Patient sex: M
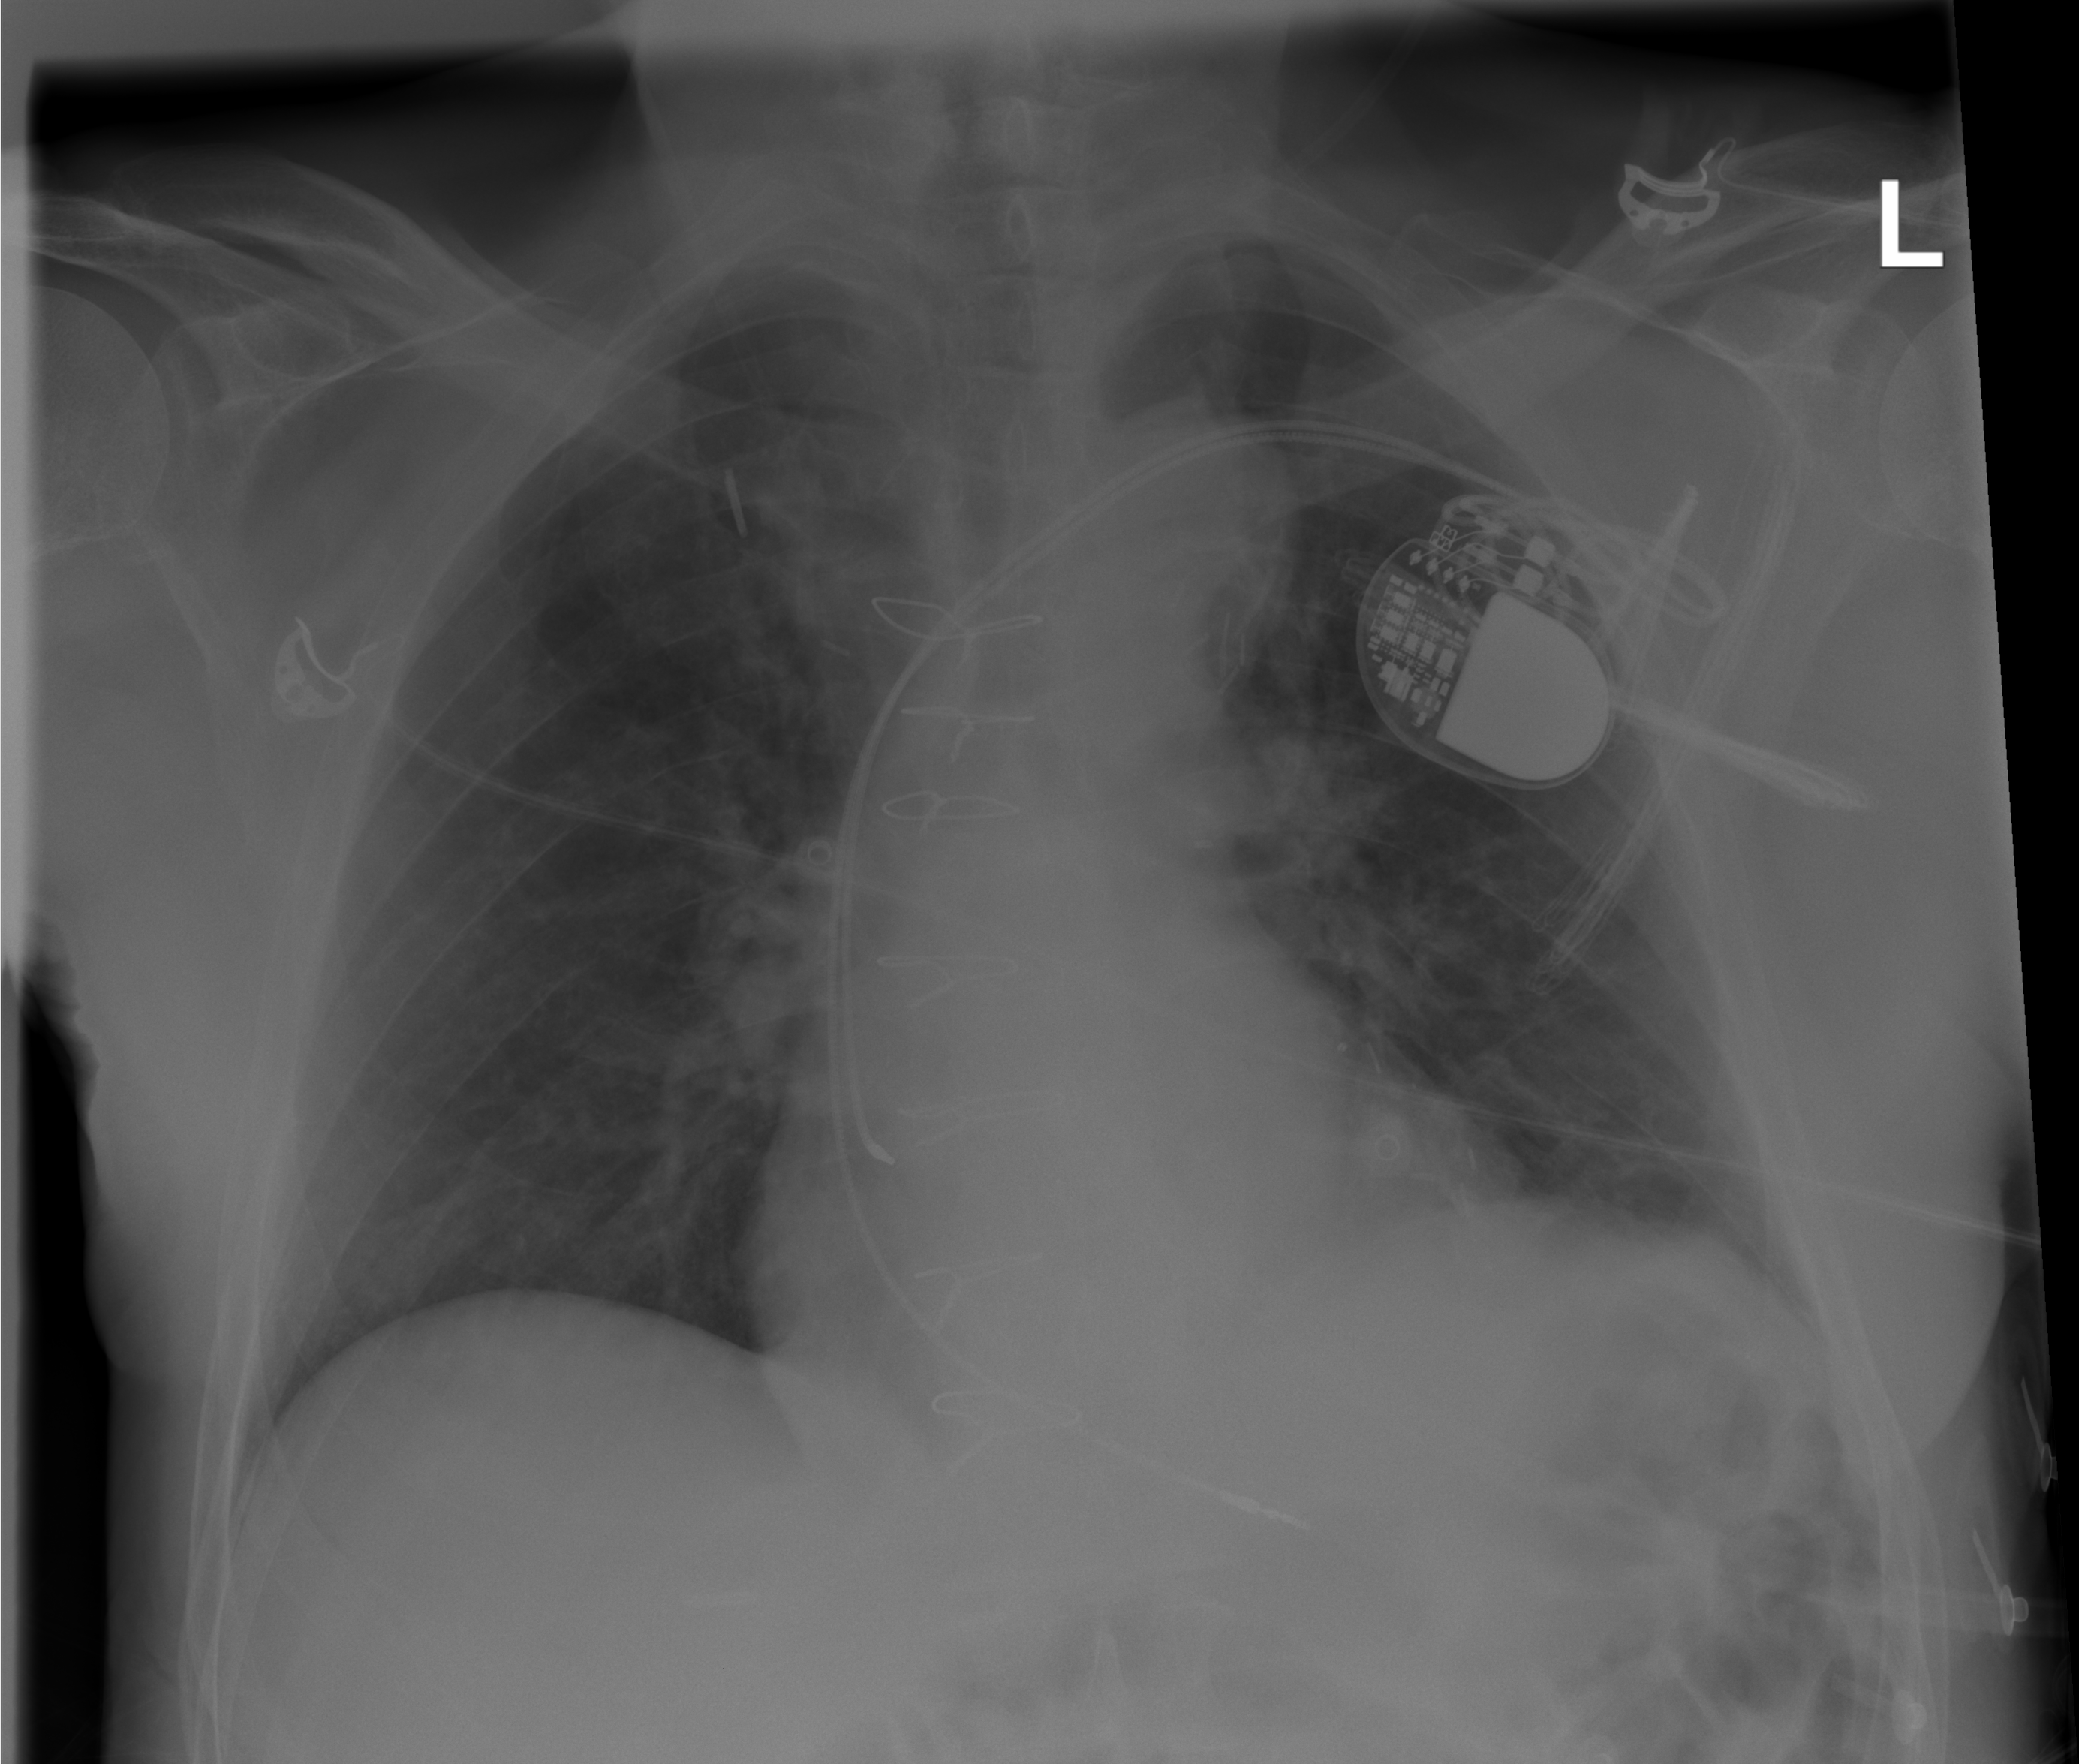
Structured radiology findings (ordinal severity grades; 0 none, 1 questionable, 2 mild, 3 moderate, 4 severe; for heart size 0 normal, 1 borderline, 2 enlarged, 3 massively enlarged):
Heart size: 0
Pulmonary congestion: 1
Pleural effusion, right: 0
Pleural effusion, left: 0
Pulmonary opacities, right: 0
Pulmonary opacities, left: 0
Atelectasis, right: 0
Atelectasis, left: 0